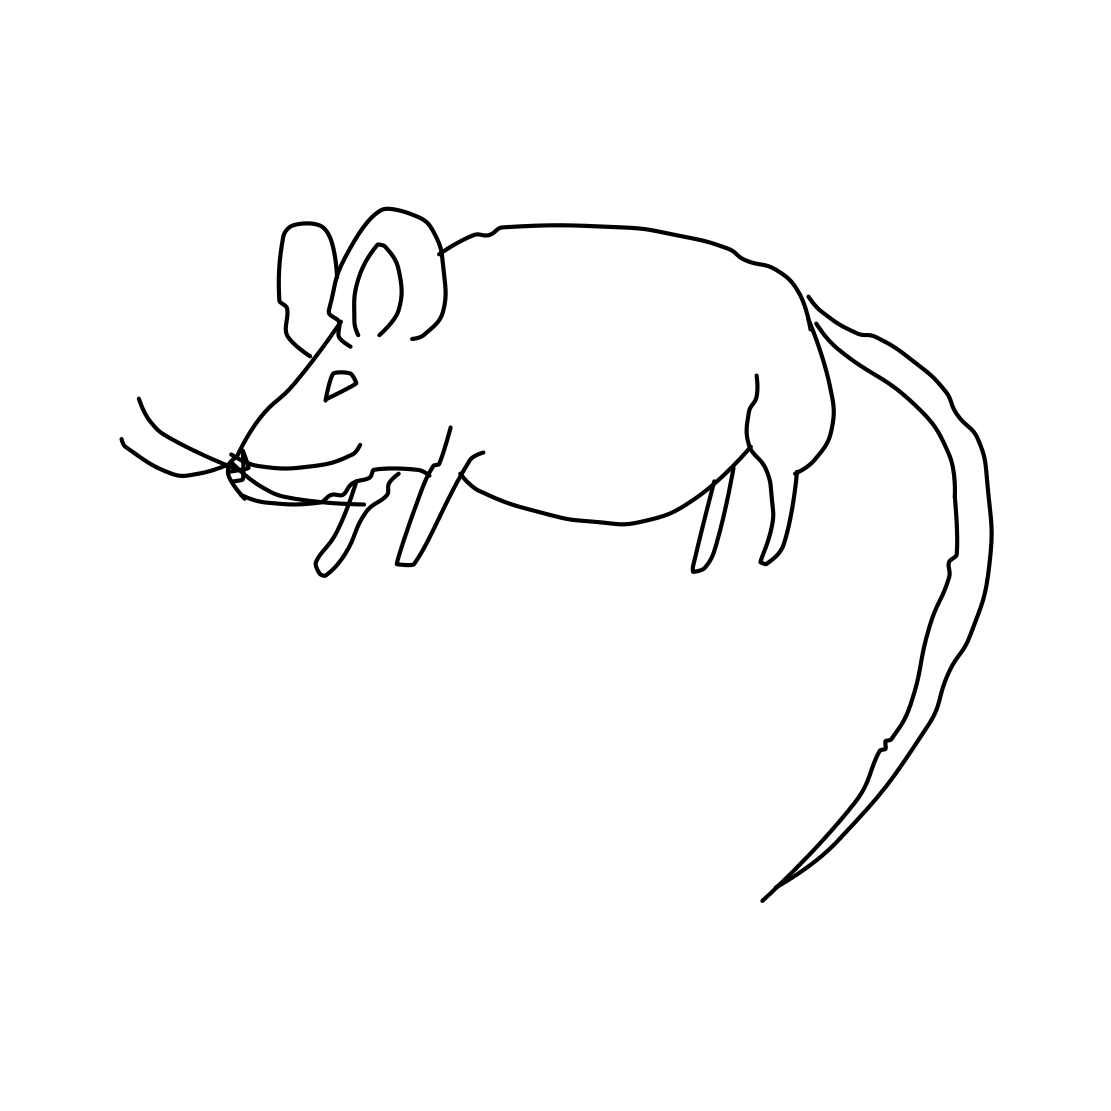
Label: mouse (animal)